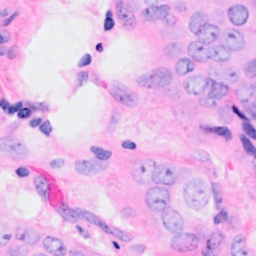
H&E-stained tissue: Breast